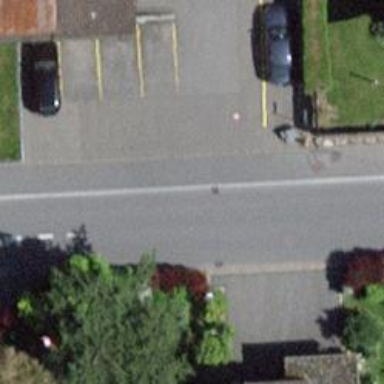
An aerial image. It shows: Residential road with asphalt surface. There is sidewalk on the left side.